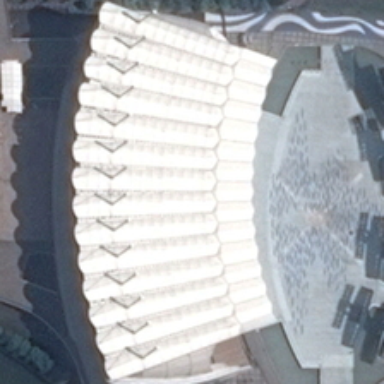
There is a arc white roof building beside a oval sports field .